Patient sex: F
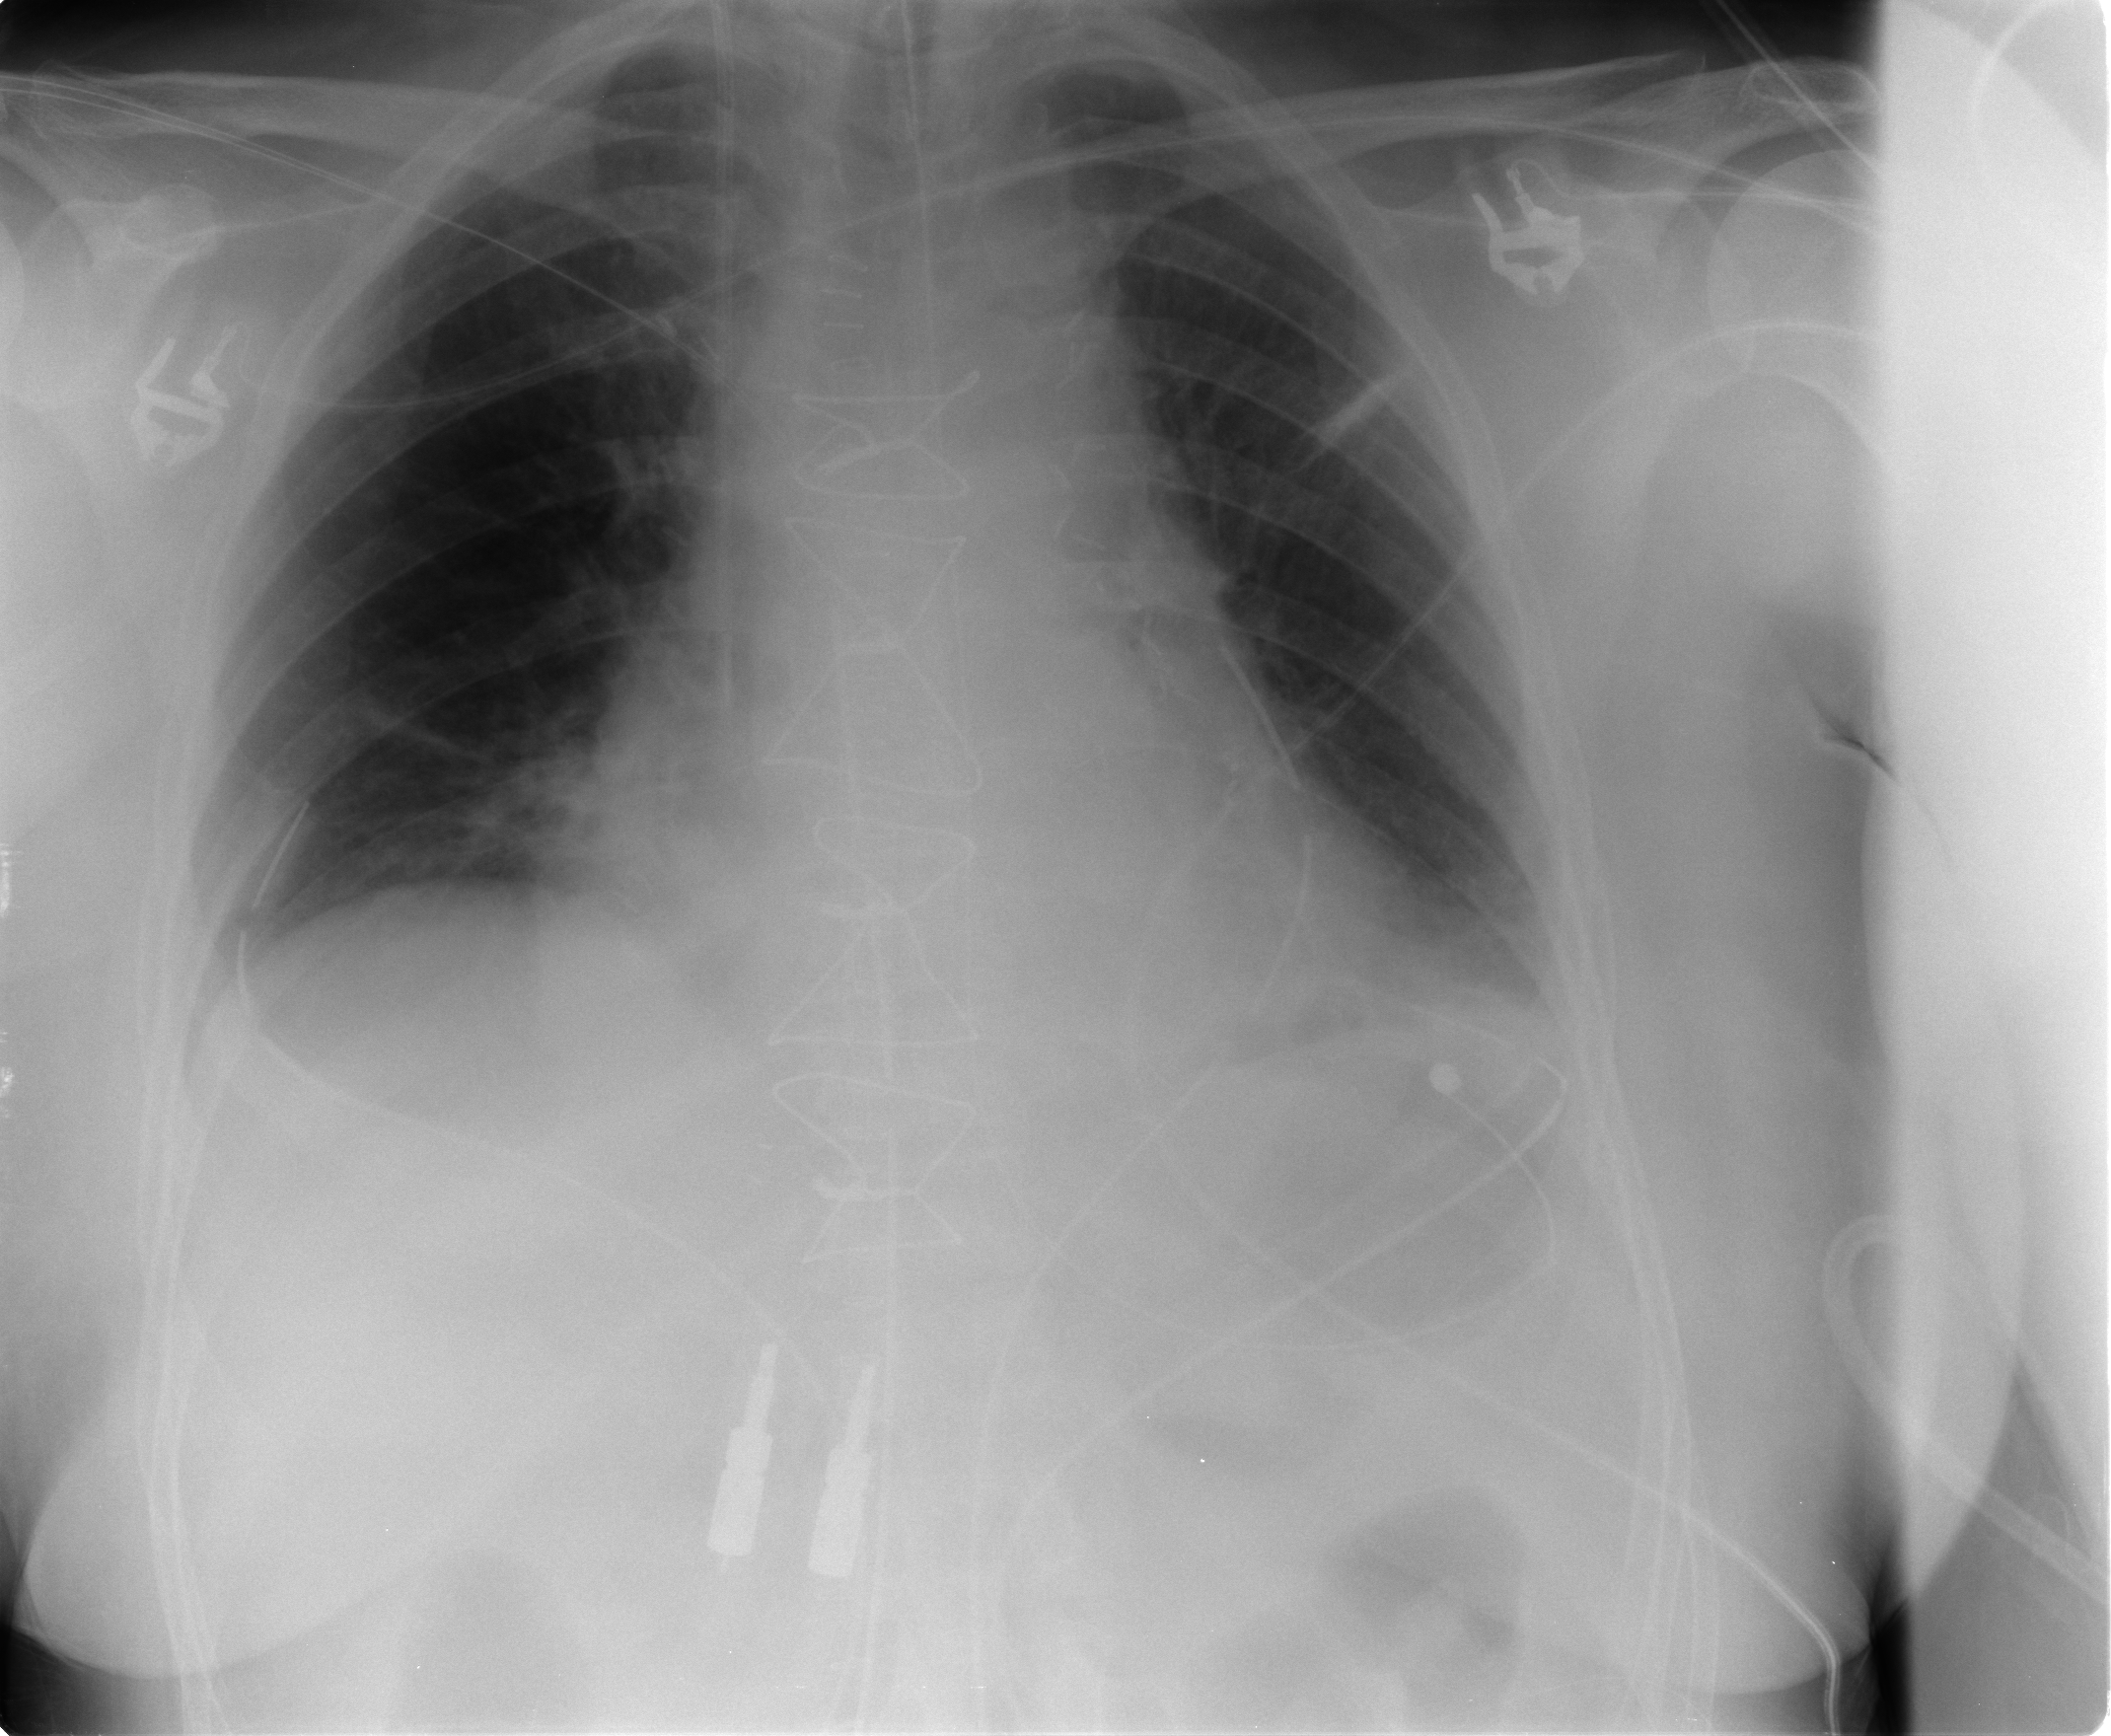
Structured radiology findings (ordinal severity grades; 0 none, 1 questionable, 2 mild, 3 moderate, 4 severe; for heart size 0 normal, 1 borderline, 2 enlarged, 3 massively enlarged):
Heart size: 1
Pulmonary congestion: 0
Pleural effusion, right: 0
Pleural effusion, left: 2
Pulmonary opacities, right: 0
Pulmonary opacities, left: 0
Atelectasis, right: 2
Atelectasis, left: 2